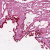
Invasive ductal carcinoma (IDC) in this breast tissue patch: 0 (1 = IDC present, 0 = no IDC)